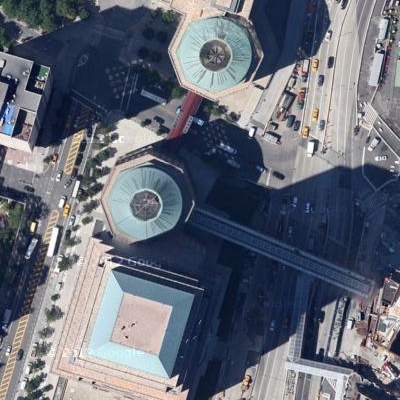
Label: cIndustry